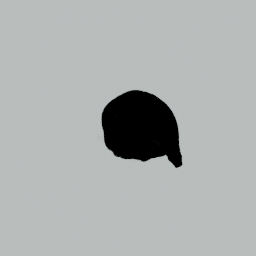
Label: animals